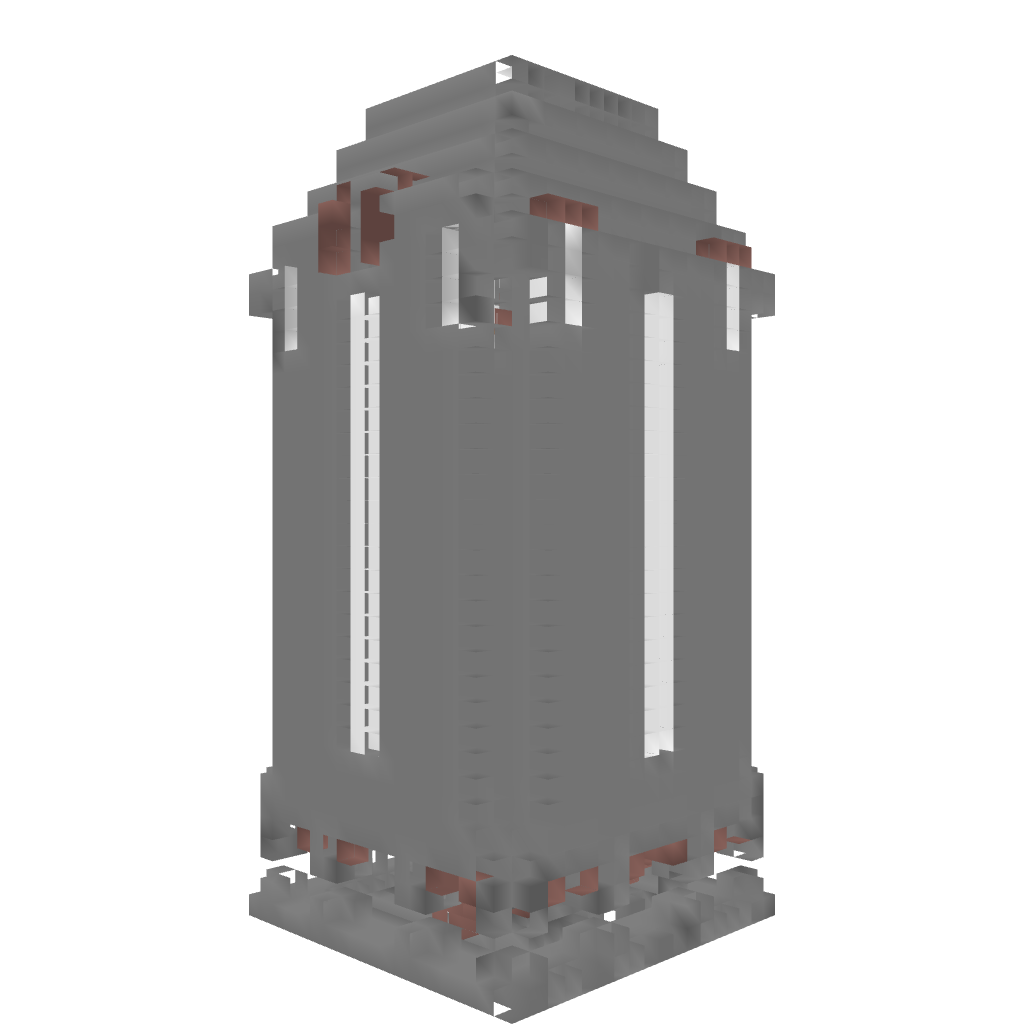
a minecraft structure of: Parkour Office/Library good quality